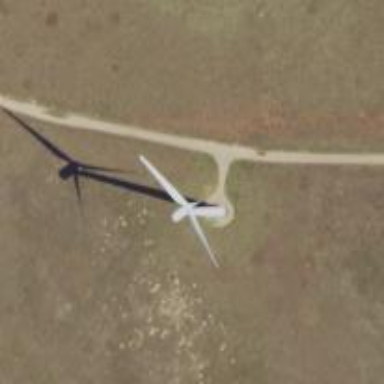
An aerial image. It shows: Wind generator powered by wind. The generator type is horizontal axis and it uses wind turbines.